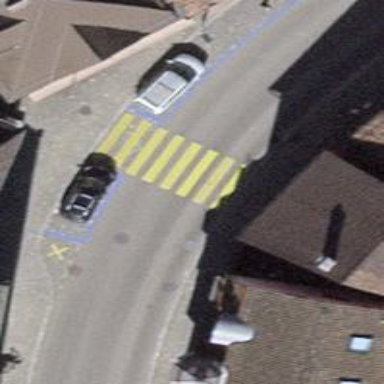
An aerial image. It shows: Uncontrolled zebra crossing on the road.